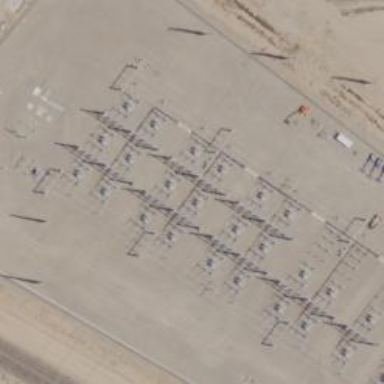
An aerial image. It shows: Switch used for power control.